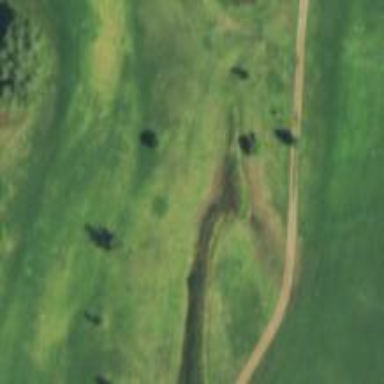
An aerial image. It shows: Golf fairway surrounded by grass.